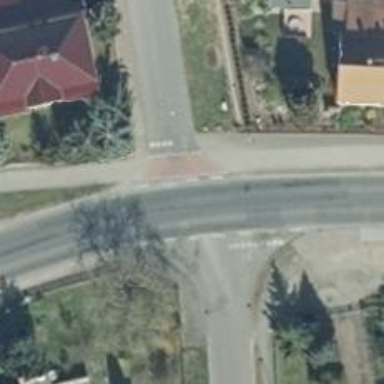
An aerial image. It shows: Secondary road with asphalt surface.